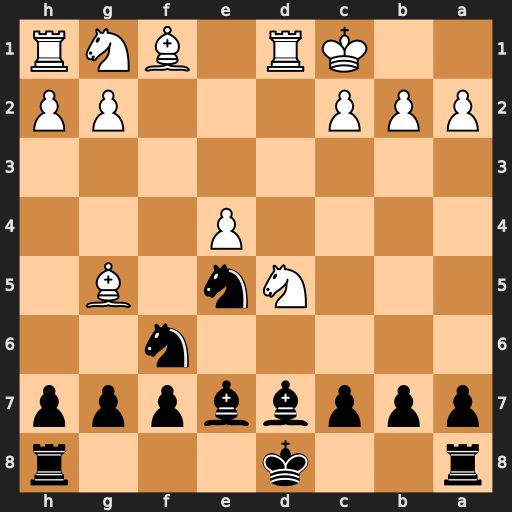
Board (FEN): r2k3r/pppbbppp/5n2/3Nn1B1/4P3/8/PPP3PP/2KR1BNR
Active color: b
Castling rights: -
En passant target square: -
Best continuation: Nxd5 Bxe7+ Nxe7